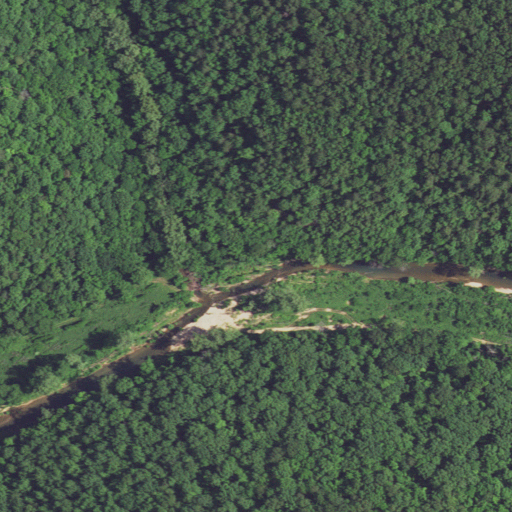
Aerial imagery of valley in Missouri named Kenaga Hollow containing only deciduous forest